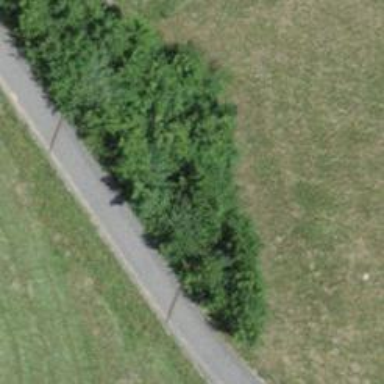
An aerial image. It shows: Hedge barrier.